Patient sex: M
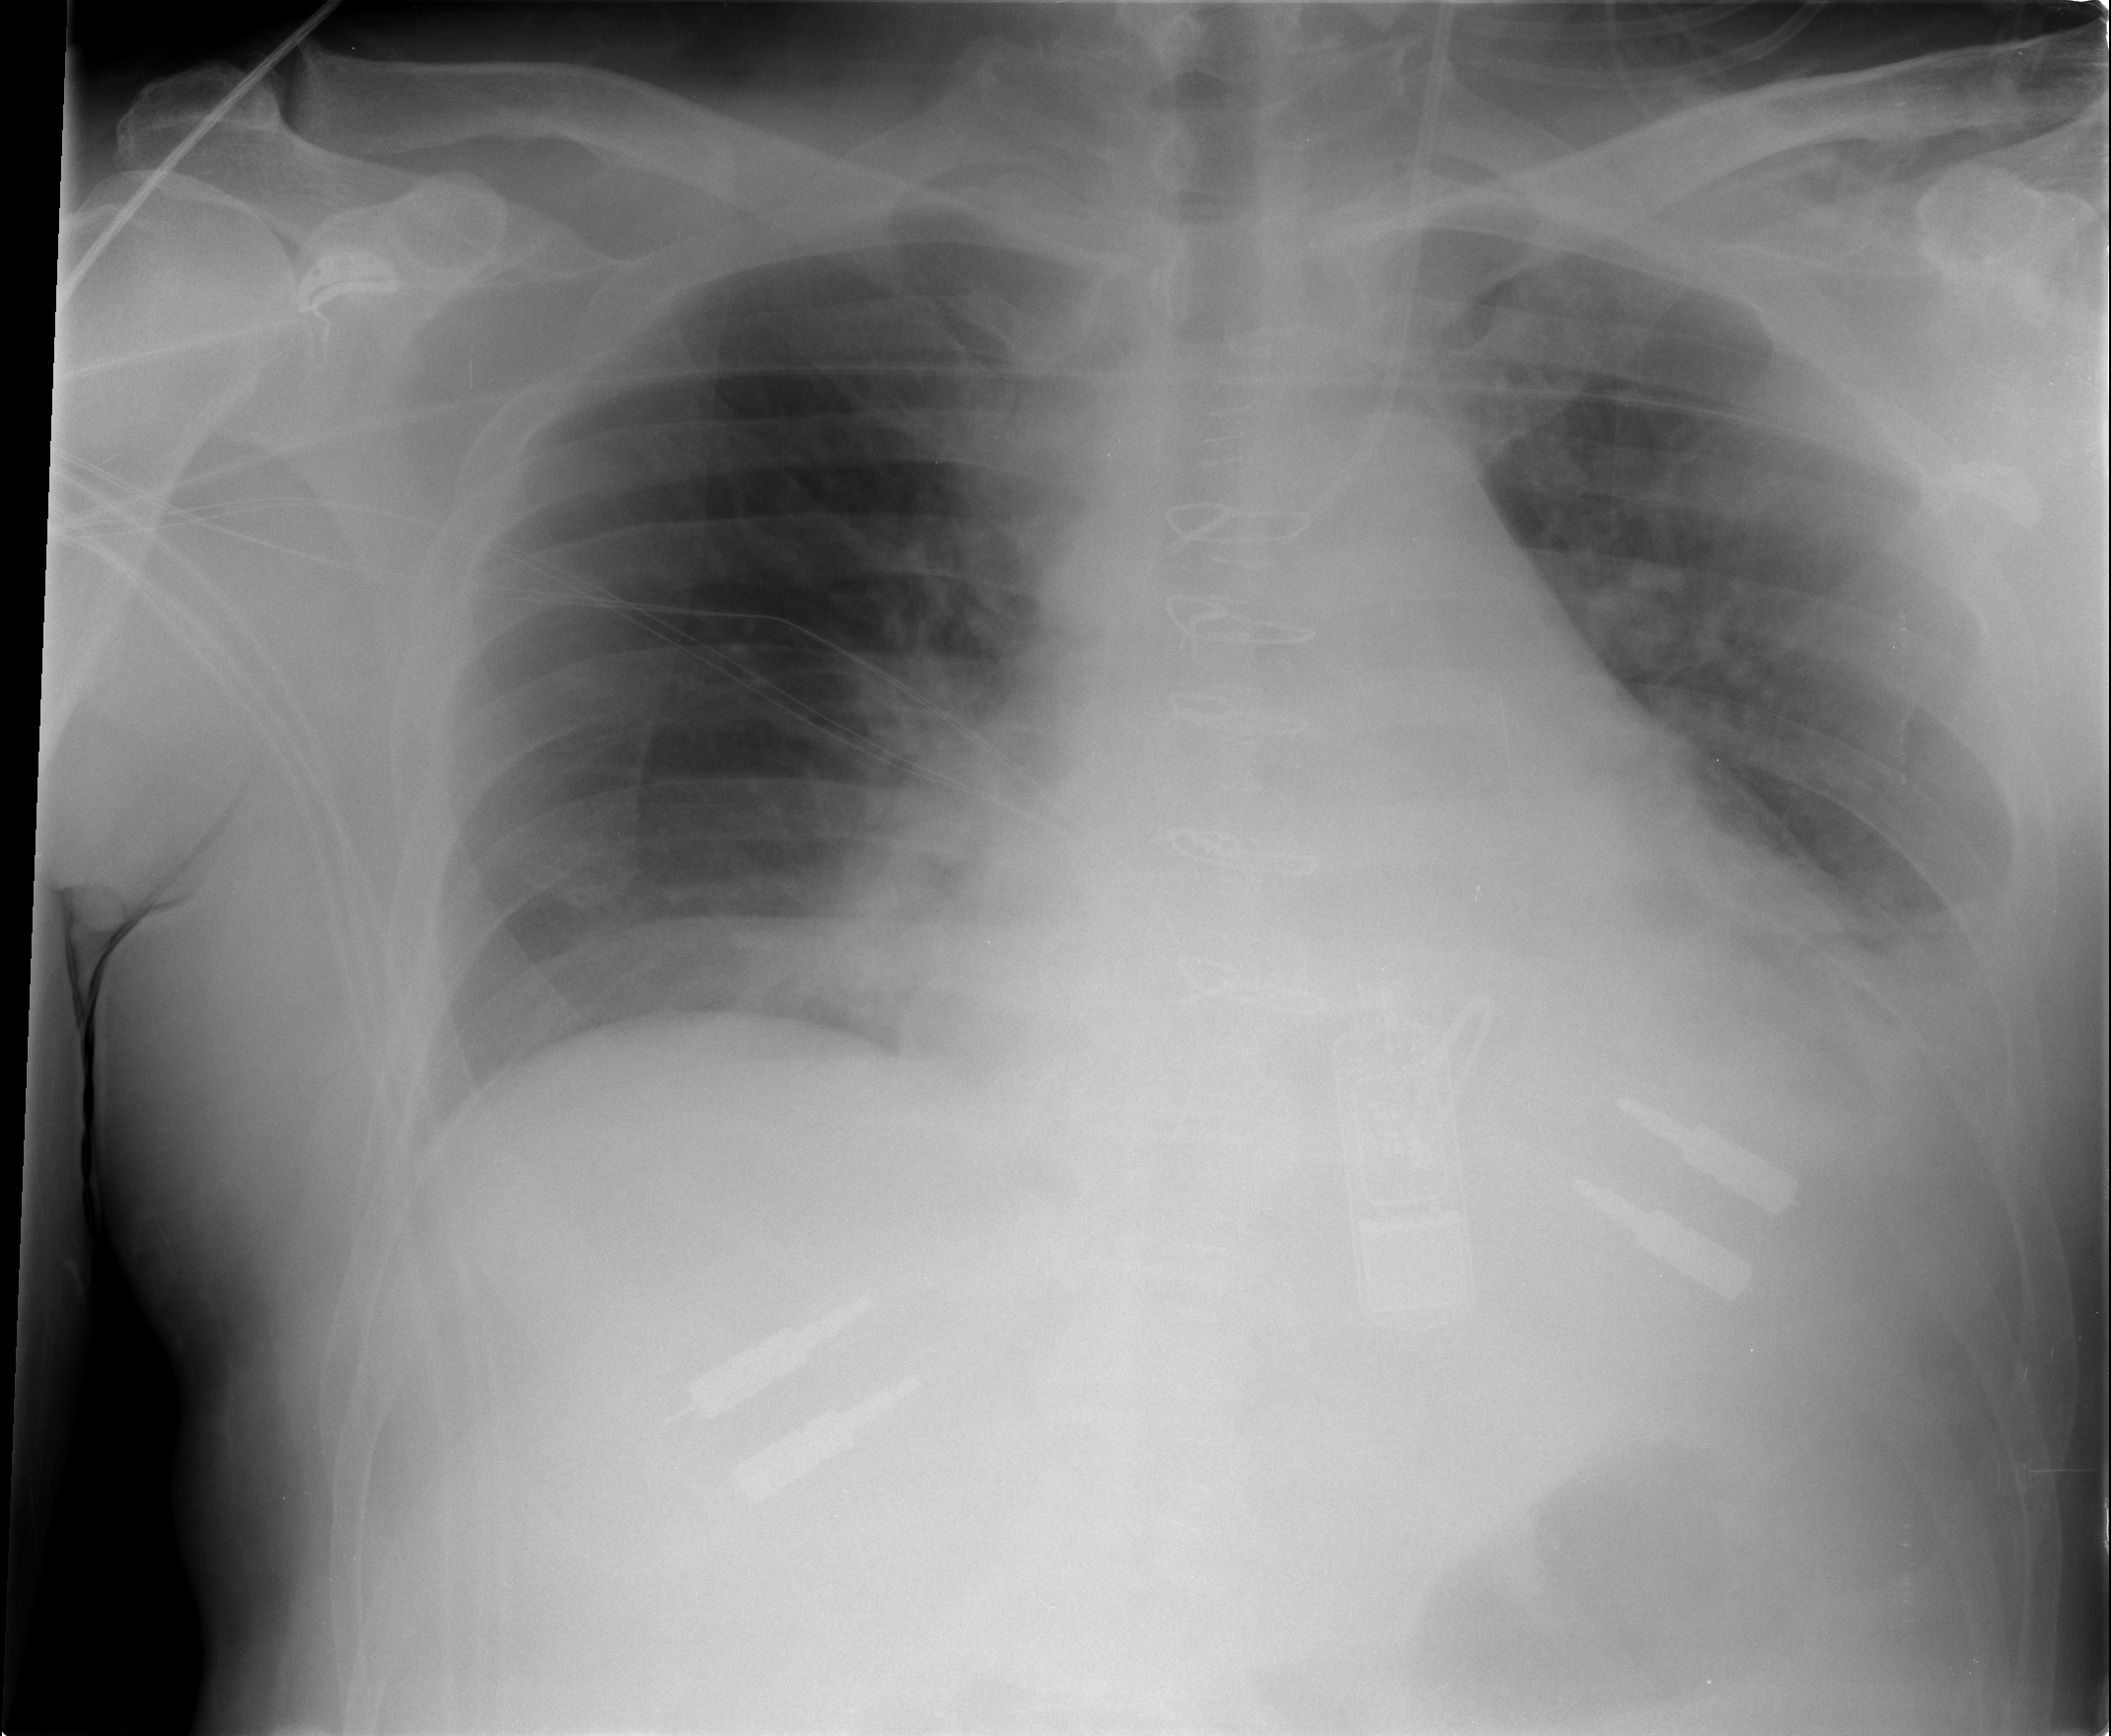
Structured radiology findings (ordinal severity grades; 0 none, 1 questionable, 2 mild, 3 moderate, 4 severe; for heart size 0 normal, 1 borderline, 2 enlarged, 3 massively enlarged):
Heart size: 2
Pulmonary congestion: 0
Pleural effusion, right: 0
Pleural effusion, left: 2
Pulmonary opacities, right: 0
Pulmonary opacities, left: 0
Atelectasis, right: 0
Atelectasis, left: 2